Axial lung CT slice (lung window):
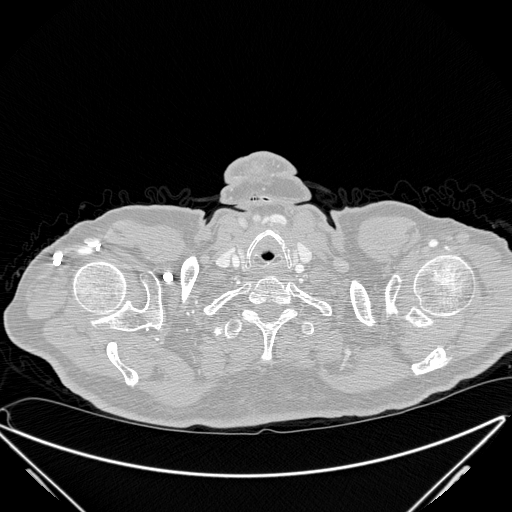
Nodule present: no